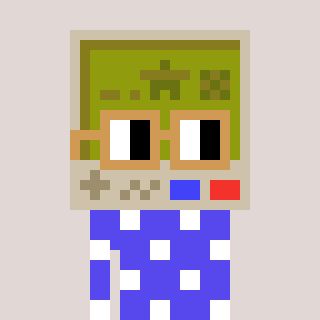
a pixel art character with square brown glasses, a gameboy-shaped head and a computerblue-colored body on a warm background